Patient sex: F
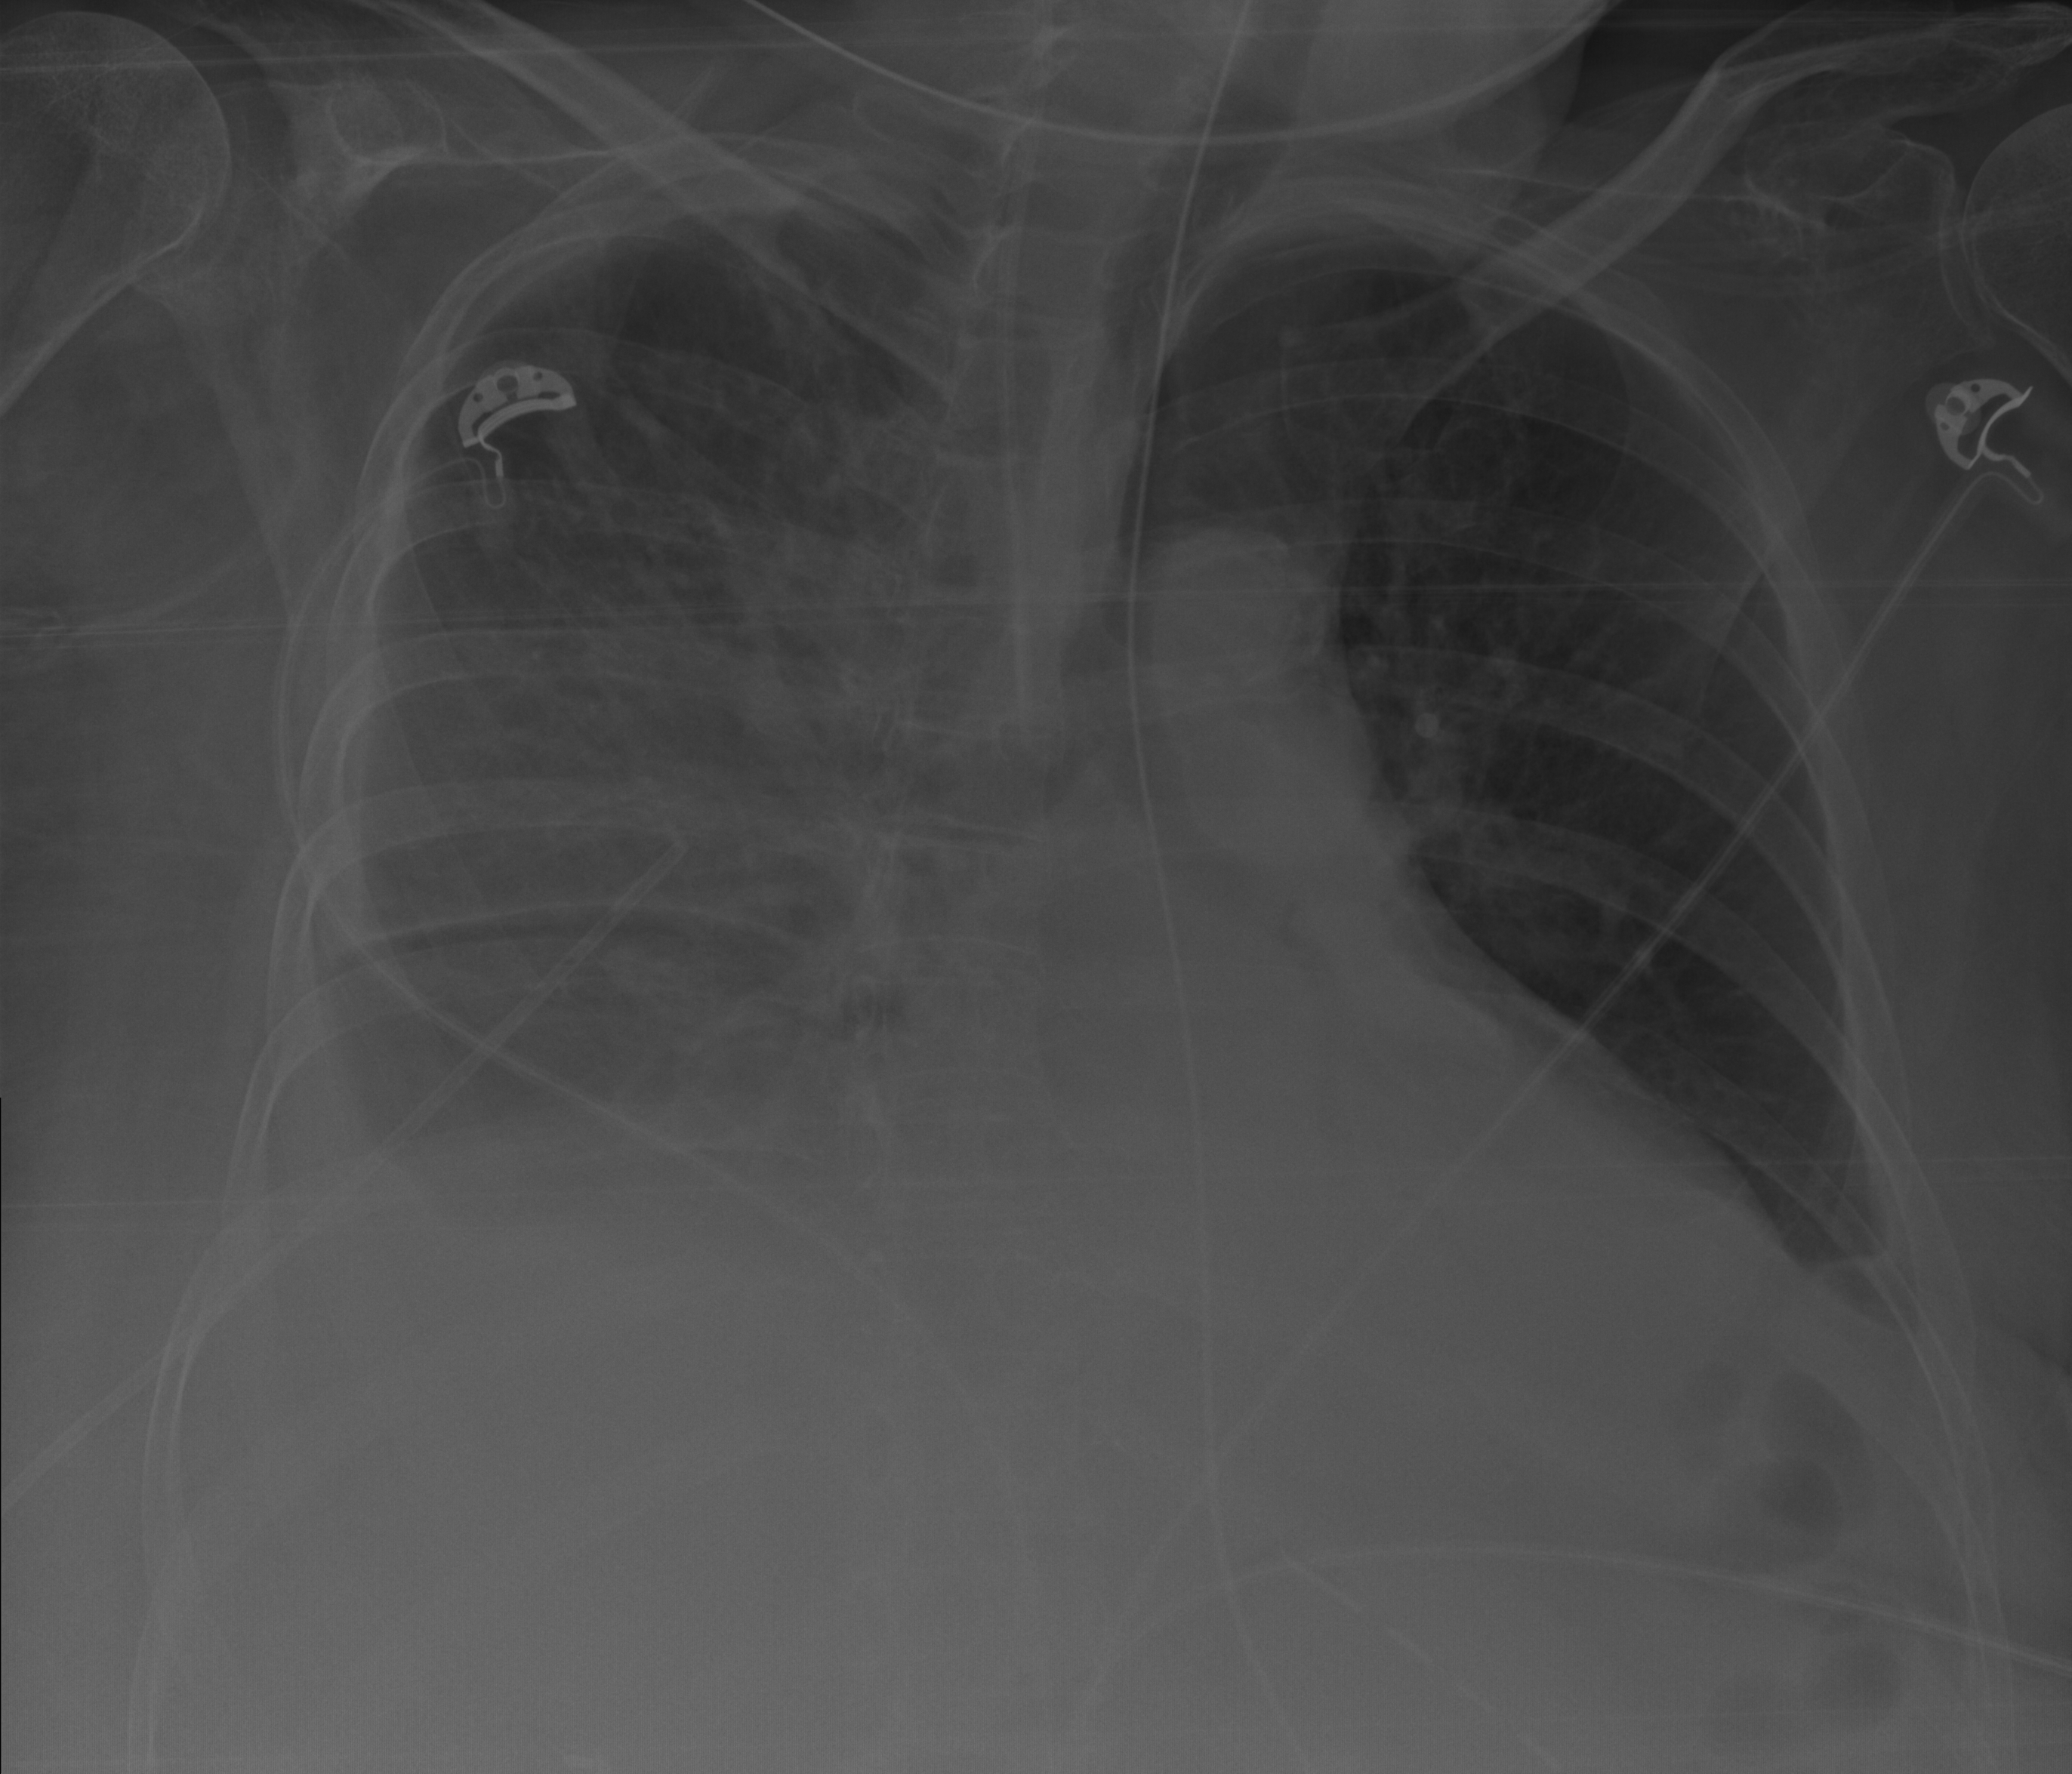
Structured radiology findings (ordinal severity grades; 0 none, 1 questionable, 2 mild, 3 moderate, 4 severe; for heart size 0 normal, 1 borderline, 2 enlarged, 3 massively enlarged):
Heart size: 2
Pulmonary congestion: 2
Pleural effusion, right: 3
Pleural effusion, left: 2
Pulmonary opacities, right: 0
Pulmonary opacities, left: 2
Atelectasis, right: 3
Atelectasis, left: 0